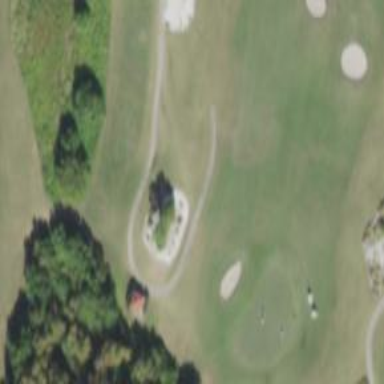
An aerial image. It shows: Path for golf carts.